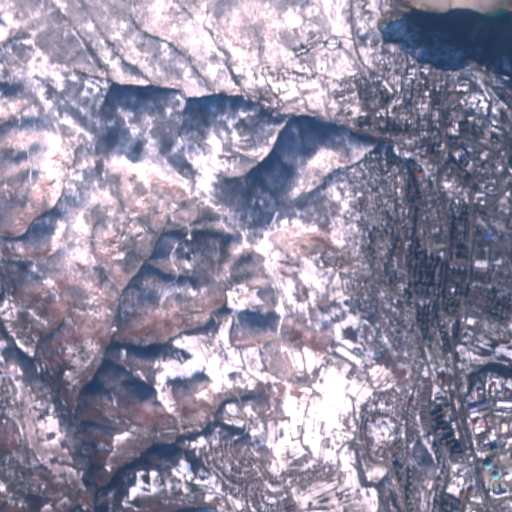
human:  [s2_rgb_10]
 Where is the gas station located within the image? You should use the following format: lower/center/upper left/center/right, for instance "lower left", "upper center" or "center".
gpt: The gas station is located in the upper right of the image.
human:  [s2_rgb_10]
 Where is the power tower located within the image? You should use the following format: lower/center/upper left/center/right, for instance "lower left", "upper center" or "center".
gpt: The power tower is located in the lower of the image.
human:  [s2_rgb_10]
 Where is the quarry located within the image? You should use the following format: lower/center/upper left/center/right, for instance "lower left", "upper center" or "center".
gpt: The quarry is located in the upper right of the image.
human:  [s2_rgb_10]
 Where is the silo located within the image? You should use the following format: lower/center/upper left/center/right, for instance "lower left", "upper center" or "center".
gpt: The silo is located in the lower right of the image.
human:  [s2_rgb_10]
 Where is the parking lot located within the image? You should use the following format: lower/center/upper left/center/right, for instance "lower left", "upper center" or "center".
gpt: There is no parking lot in the image.